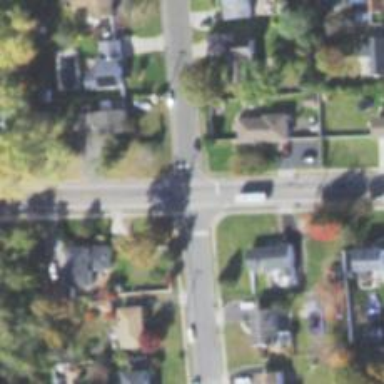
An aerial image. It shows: Road with stop sign.